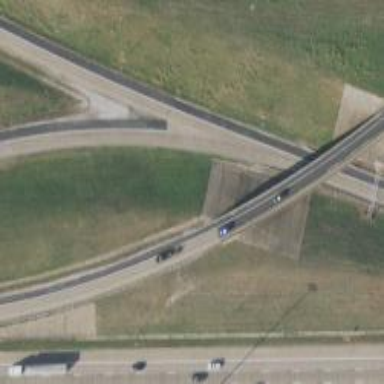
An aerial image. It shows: Motorway junction.